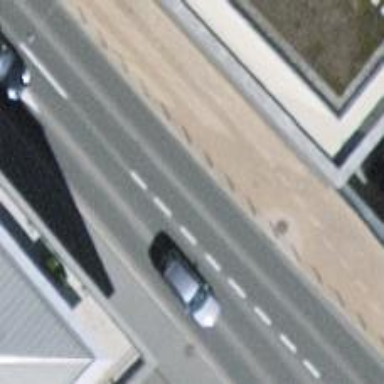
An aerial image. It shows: Bollard barrier.